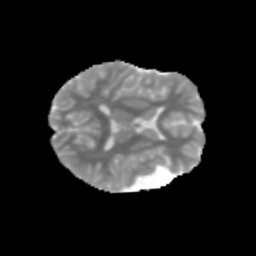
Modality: MD
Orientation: axial
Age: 12
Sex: male
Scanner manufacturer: siemens
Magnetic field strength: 3 T
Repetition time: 3.8 s
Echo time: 0.07 s